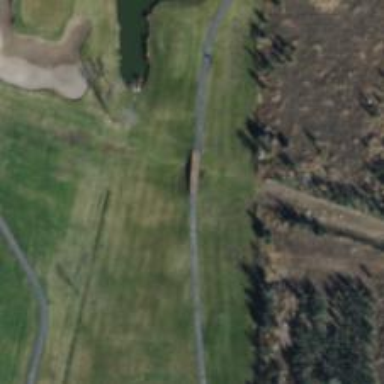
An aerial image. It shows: Path bridge crossing golf cartpath.